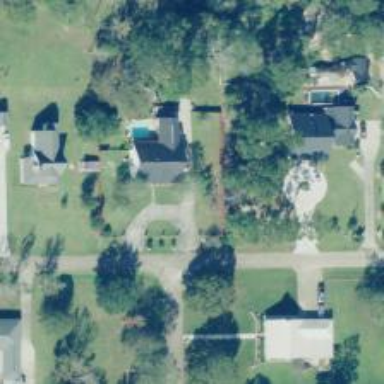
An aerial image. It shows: Driveway.